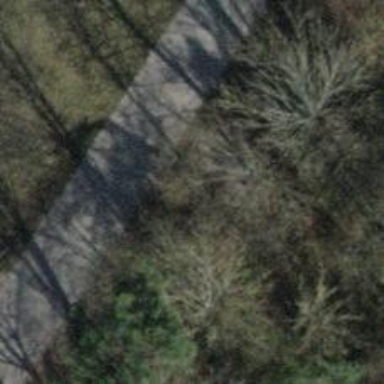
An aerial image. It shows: Brown bench.